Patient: sex F, age 53
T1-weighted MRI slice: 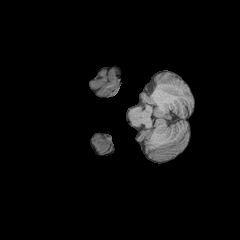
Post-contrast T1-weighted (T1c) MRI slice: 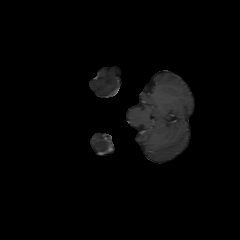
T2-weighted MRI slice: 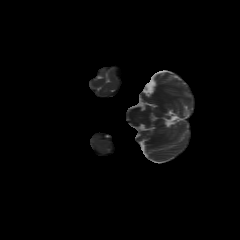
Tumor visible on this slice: no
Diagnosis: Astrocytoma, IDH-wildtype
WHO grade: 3